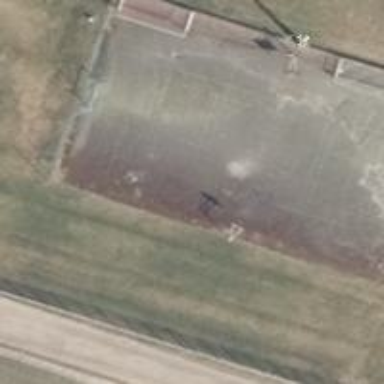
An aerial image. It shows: Volleyball pitch for leisure and sports.